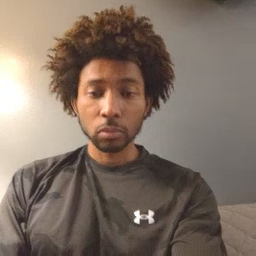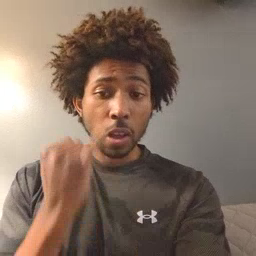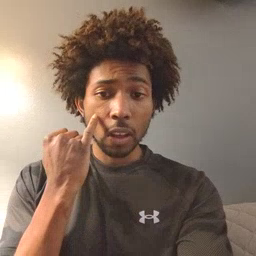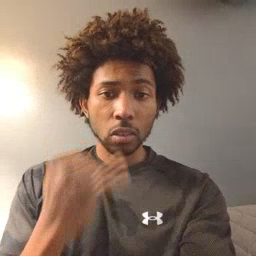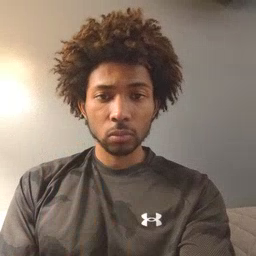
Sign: if